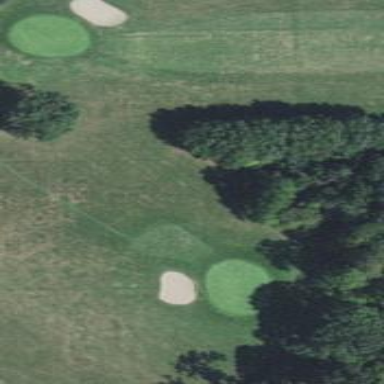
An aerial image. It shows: Well-maintained grassy area known as fairway on golf course.